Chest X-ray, PA view. Patient: 31 years old, sex F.
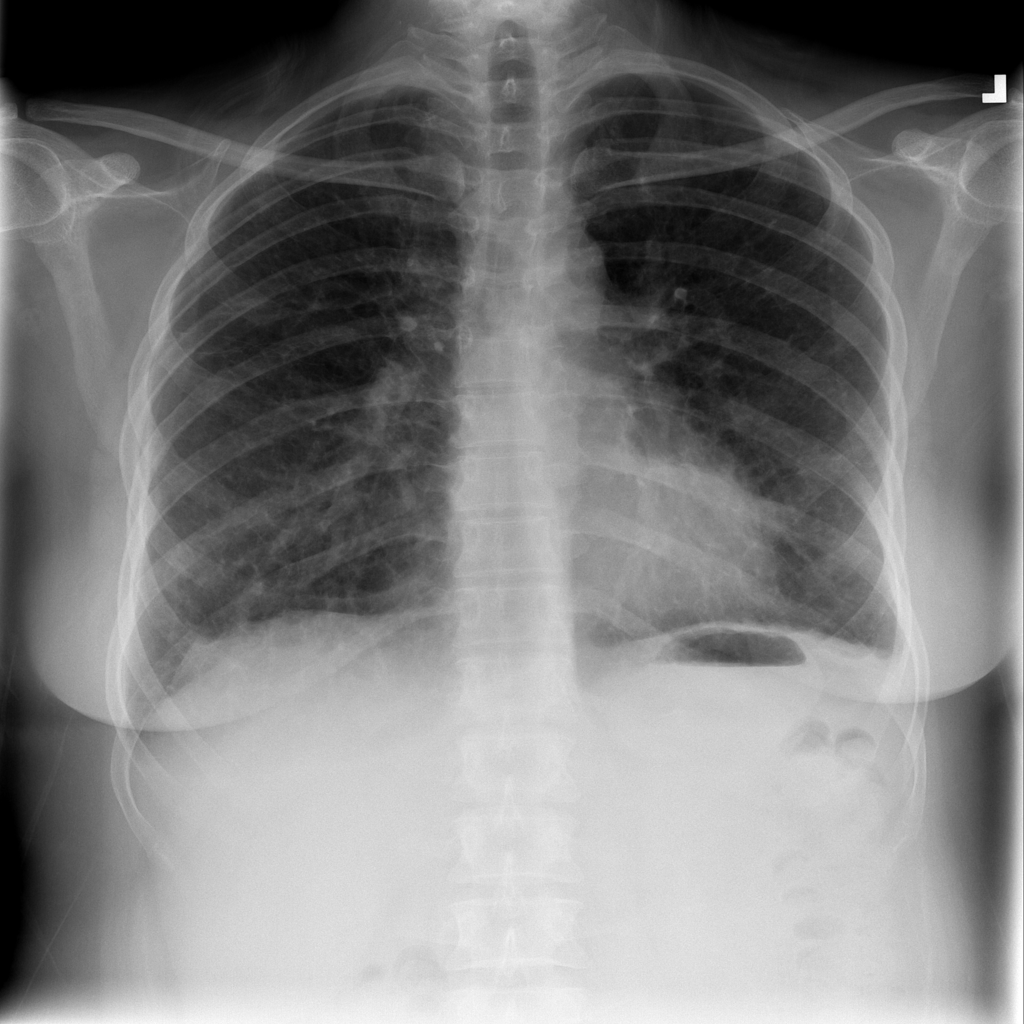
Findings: No Finding